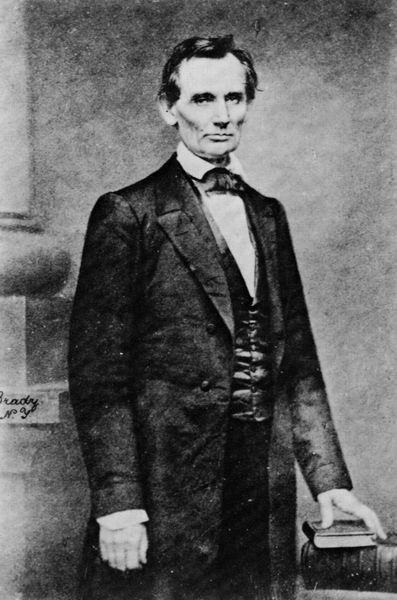
Titel: Das "Cooper Union" Porträt von Abraham Lincoln
Künstler: Mathew B. Brady
Schlagwörter: hand, mann, schatten, weiß, geste, grau, licht, nase, schwarz, stirn, säule, tisch, blick, rock, schleife, anzug, hemd, jung, wand, augen, bibel, gesicht, kragen, stehen, bildnis, herr, hände, innenraum, portrait, porträt, signatur, haare, mantel, pose, stehend, frontal, kinn, kontrast, lippen, ohren, schrift, wangen, bücher, amerika, frack, ernst, aufrecht, knöpfe, fliege, gehrock, weste, foto, fotografie, photographie, schimmer, hager, buch, schwarz weiss, autor, manschetten, posieren, proträt, photo, wangenknochen, halbprofil, portät, usa, porträit, nummeriert, aufnahme, präsident, schwur, abraham, freimaurer, lichtbild, washington, lincoln, abraham lincoln, ermordet, signautr, brady, ohne bart, schwarzwei0, markantes kinn, geroge